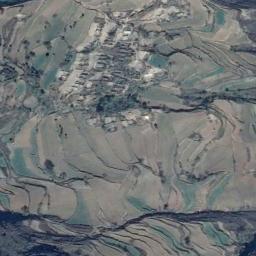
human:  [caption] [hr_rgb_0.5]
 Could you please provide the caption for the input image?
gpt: There is a row of grey houses beside the terraces .

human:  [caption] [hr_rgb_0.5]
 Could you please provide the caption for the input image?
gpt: The bare and green terrace is next to some trees .

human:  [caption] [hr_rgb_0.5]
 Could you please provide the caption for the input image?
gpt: There are many green plants on the terrace .

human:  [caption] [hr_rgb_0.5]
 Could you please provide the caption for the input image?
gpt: A large layer of brown and green mixed terraces .

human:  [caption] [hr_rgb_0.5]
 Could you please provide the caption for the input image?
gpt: There are many green terraces and brown ones .